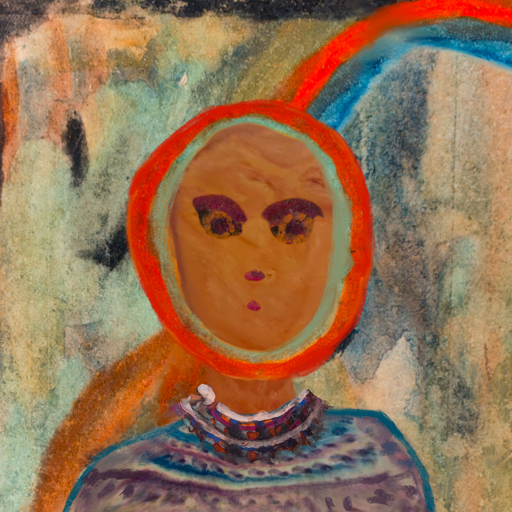
Background: Childish, Head And Neck Front: Pious_Lady, Face Front: Doll, Bust: HillGirl, Hair Front: Sisters, Head Accessory: Blank, Second Necklace: Blank, Necklace: Hypocrite_1, Baby: Blank